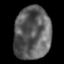
Tissue: lung
Cell type: Epithelial cells
Senescence score: 0.2355
Nuclear area (px): 1888
Mean DAPI intensity: 94.849